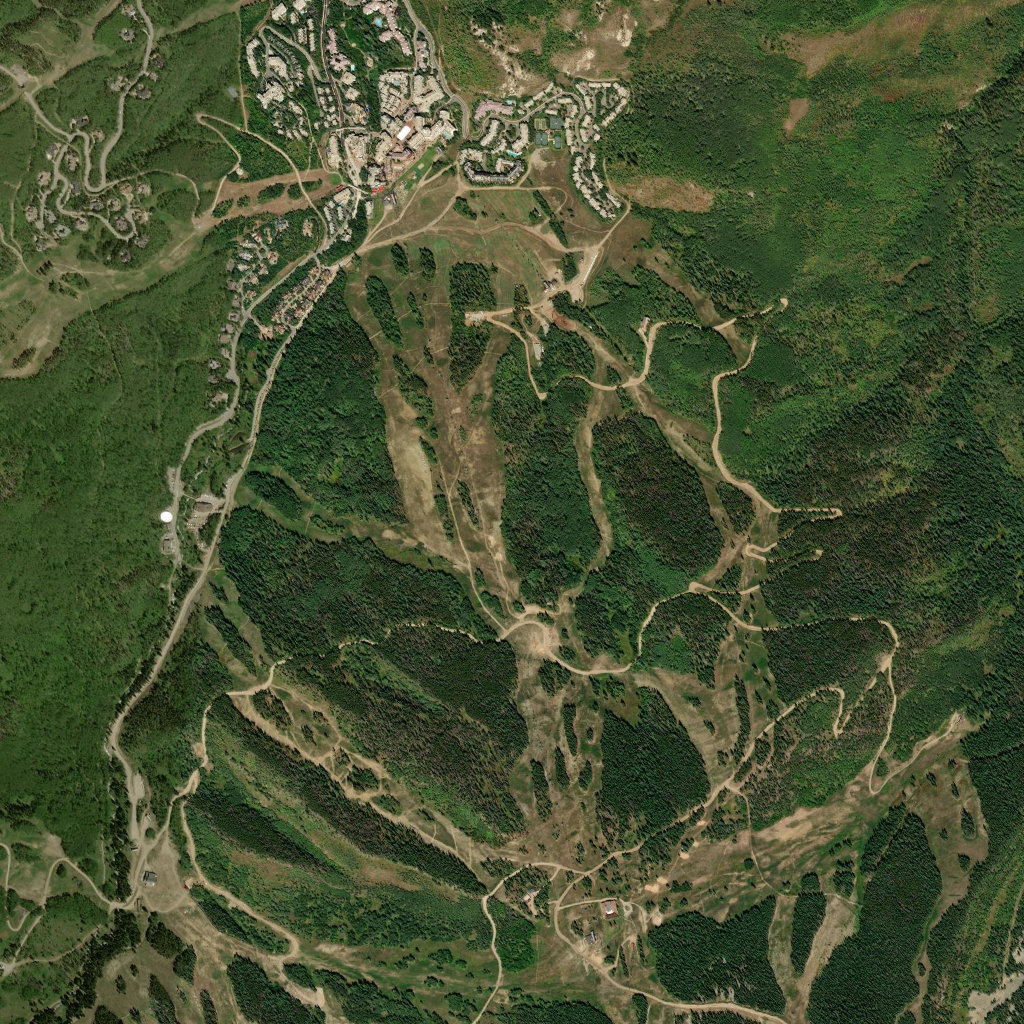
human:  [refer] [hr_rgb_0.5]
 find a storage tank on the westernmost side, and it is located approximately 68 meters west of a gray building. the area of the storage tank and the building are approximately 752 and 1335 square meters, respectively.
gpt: <box>[[15, 49, 16, 50, 0]]</box>